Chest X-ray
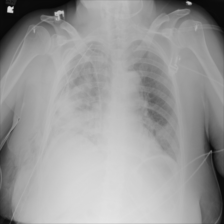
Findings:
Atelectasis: negative
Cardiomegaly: negative
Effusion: negative
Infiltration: positive
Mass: positive
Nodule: negative
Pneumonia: negative
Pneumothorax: negative
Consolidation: negative
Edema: negative
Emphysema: negative
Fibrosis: negative
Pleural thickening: negative
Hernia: negative